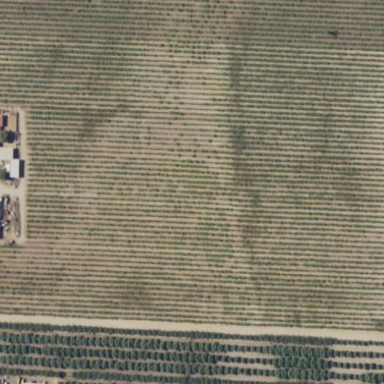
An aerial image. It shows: Vineyard where grapes are grown.